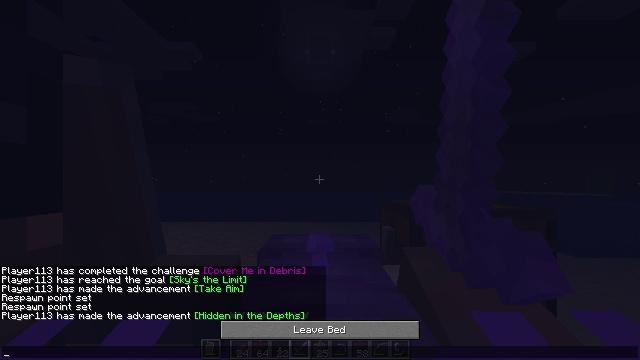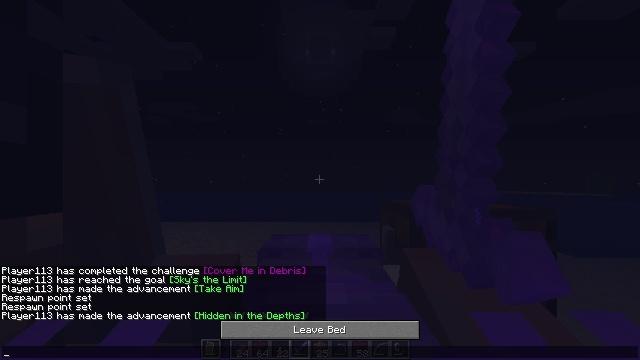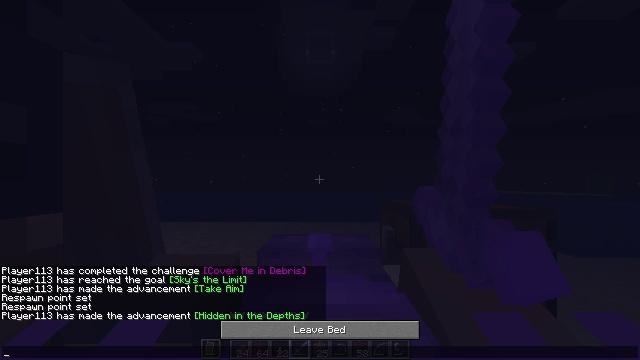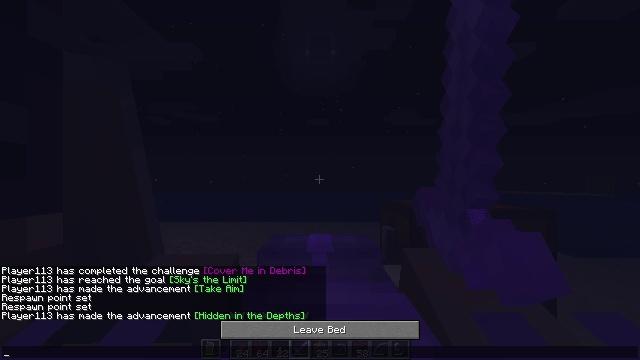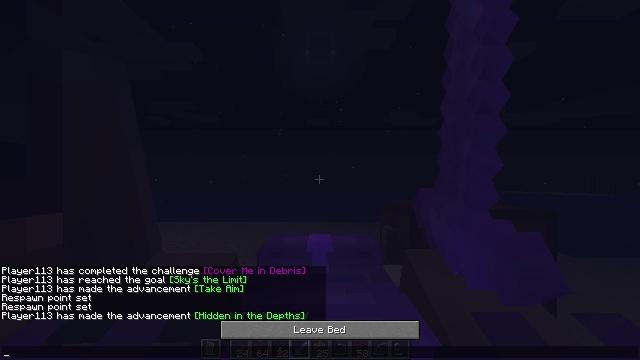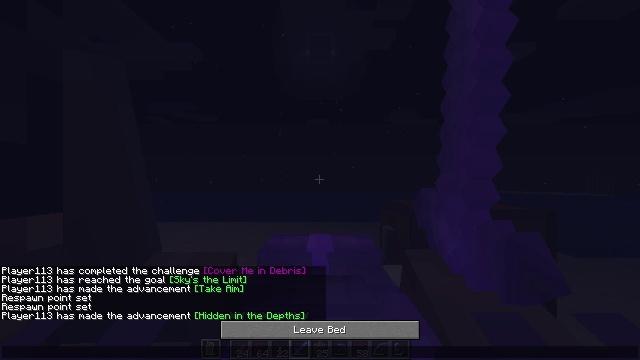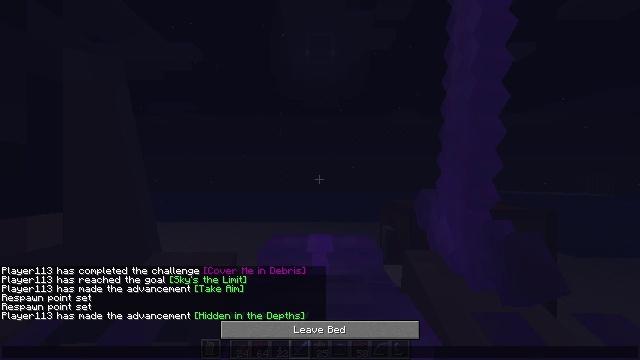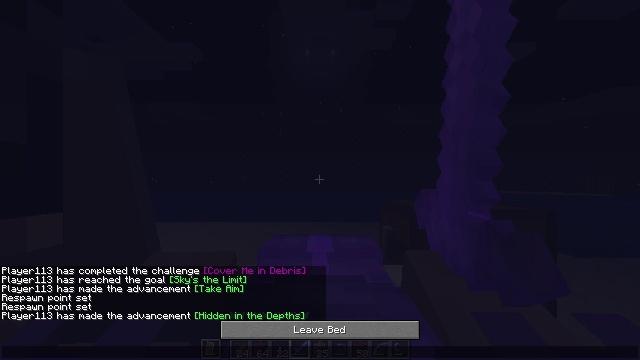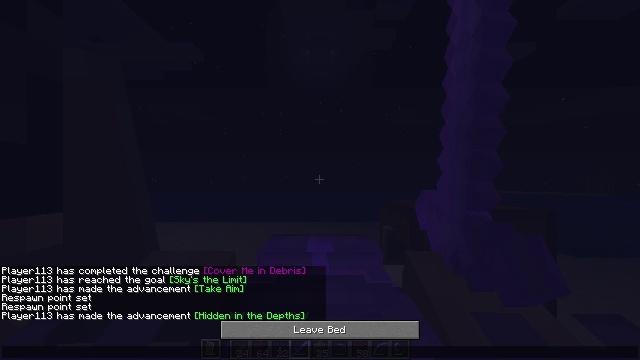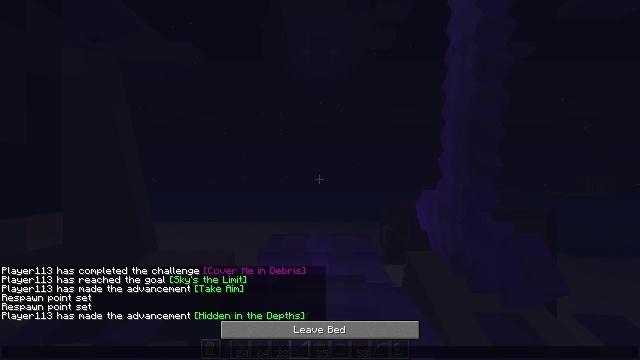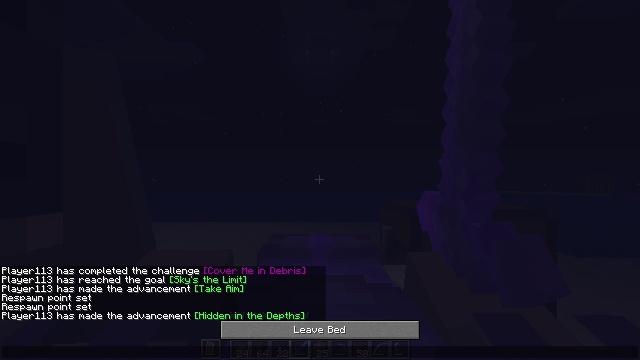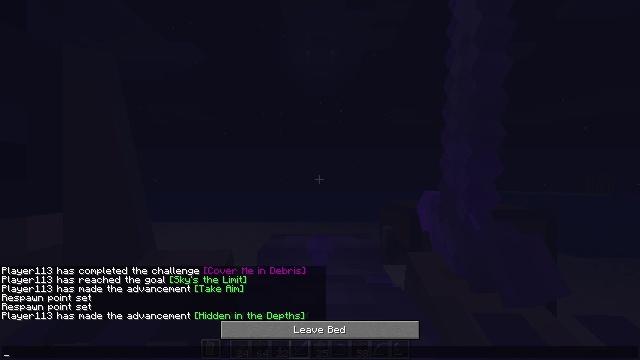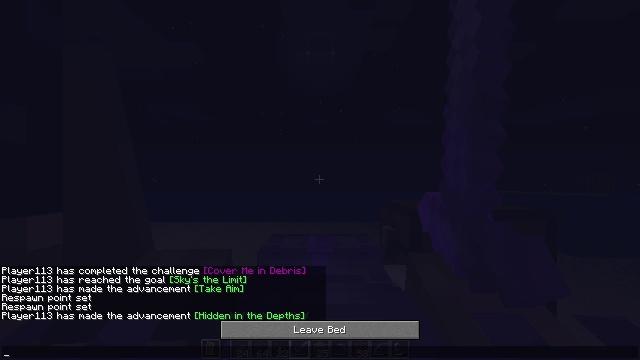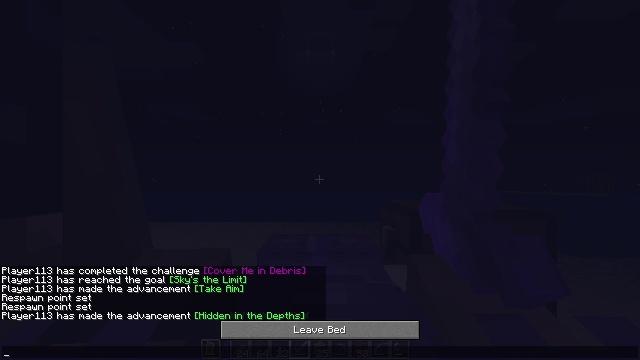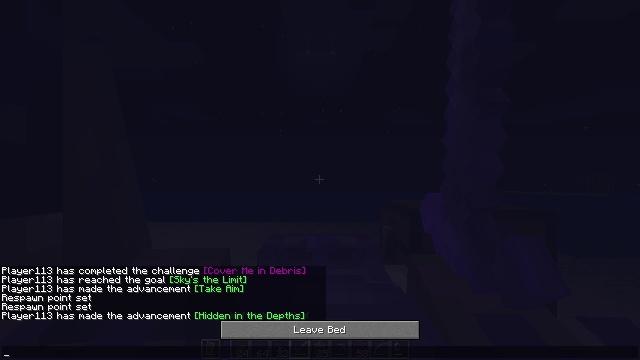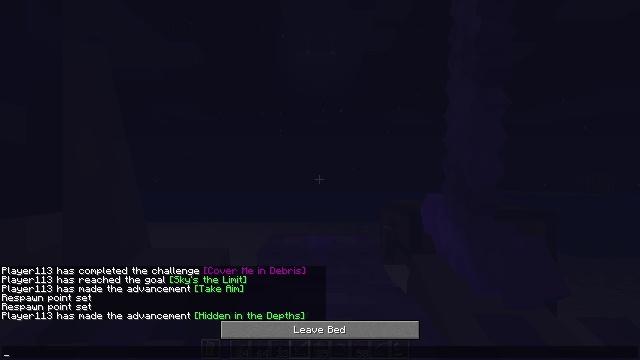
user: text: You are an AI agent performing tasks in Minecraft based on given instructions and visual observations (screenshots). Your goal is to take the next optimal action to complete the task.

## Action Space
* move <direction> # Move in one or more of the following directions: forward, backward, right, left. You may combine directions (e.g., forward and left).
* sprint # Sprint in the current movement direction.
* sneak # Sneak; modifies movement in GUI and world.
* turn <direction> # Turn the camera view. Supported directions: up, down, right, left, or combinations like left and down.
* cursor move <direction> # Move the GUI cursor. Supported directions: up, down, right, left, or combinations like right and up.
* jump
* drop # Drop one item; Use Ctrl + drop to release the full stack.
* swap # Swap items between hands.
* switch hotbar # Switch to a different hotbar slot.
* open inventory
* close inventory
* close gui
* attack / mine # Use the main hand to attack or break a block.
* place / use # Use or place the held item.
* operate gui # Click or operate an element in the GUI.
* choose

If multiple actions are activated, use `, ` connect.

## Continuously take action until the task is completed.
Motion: motion action
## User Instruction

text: Combat enemy.
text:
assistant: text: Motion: no_op
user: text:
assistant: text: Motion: no_op
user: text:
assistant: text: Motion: no_op
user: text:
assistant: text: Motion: no_op
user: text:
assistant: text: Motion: no_op
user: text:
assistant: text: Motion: no_op
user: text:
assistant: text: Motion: no_op
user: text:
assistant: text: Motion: no_op
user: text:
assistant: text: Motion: no_op
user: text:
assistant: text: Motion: no_op
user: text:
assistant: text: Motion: no_op
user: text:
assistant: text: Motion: no_op
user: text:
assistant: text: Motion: no_op
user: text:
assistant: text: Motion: no_op
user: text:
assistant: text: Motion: no_op
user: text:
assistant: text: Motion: no_op
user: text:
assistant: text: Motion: no_op
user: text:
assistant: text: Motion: no_op
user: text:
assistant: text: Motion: no_op
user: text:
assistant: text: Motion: no_op
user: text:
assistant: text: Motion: no_op
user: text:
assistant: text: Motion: no_op
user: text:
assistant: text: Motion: no_op
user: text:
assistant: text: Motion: no_op
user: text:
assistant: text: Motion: no_op
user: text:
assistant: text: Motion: no_op
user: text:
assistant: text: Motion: no_op
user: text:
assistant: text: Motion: no_op
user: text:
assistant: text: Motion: no_op
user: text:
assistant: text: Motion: no_op